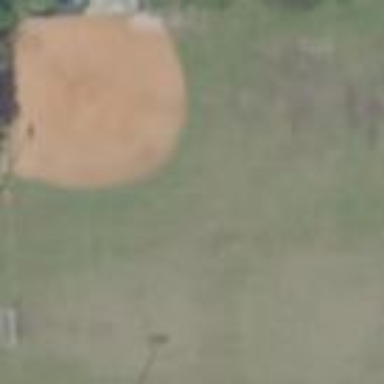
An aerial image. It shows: Grass baseball pitch for leisure and sport.